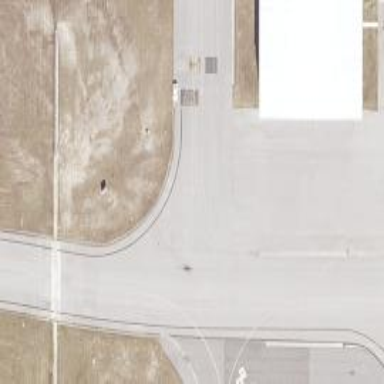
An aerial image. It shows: Asphalt taxiway in the airport.